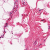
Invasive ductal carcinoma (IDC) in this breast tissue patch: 0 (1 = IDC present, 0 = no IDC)